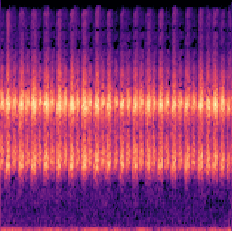
Sound class: Frog